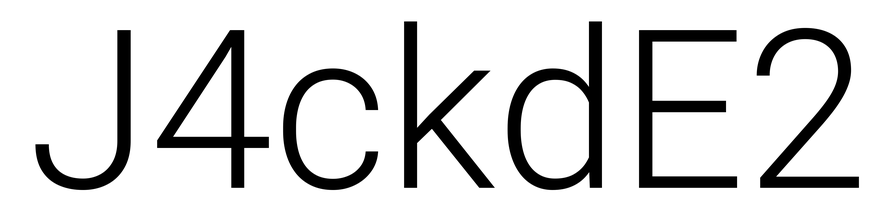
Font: Roboto_Light